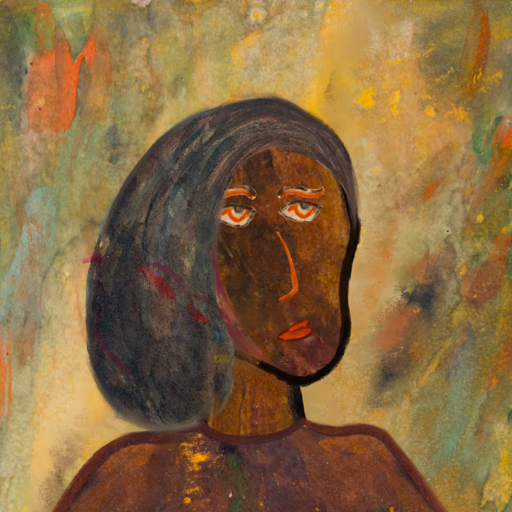
Background: Comrade, Head And Neck Side: Mosgoul, Face Side: Experience, Bust: Comrade, Hair Side: Gypsy_Mother, Head Accessory: Blank, Second Necklace: Blank, Necklace: Blank, Baby: Blank